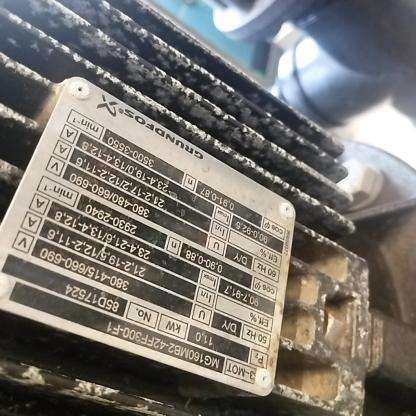
Klasa: tabliczka-znamionowa